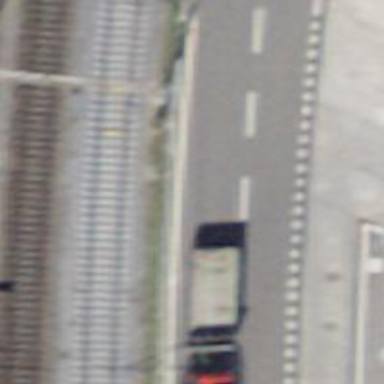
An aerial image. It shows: Bus stop equipped with public transport stop position.